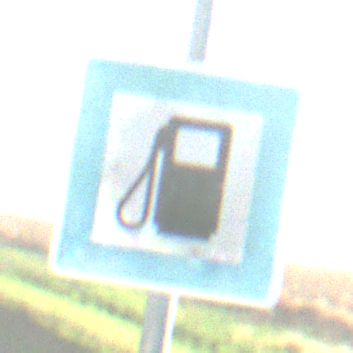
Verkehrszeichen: Tankstelle
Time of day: SunriseSunset
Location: Outdoor (Nature)
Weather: Clear
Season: NotSpecified
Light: Natural